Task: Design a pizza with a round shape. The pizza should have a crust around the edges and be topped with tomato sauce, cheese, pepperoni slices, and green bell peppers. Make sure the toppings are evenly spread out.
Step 519:
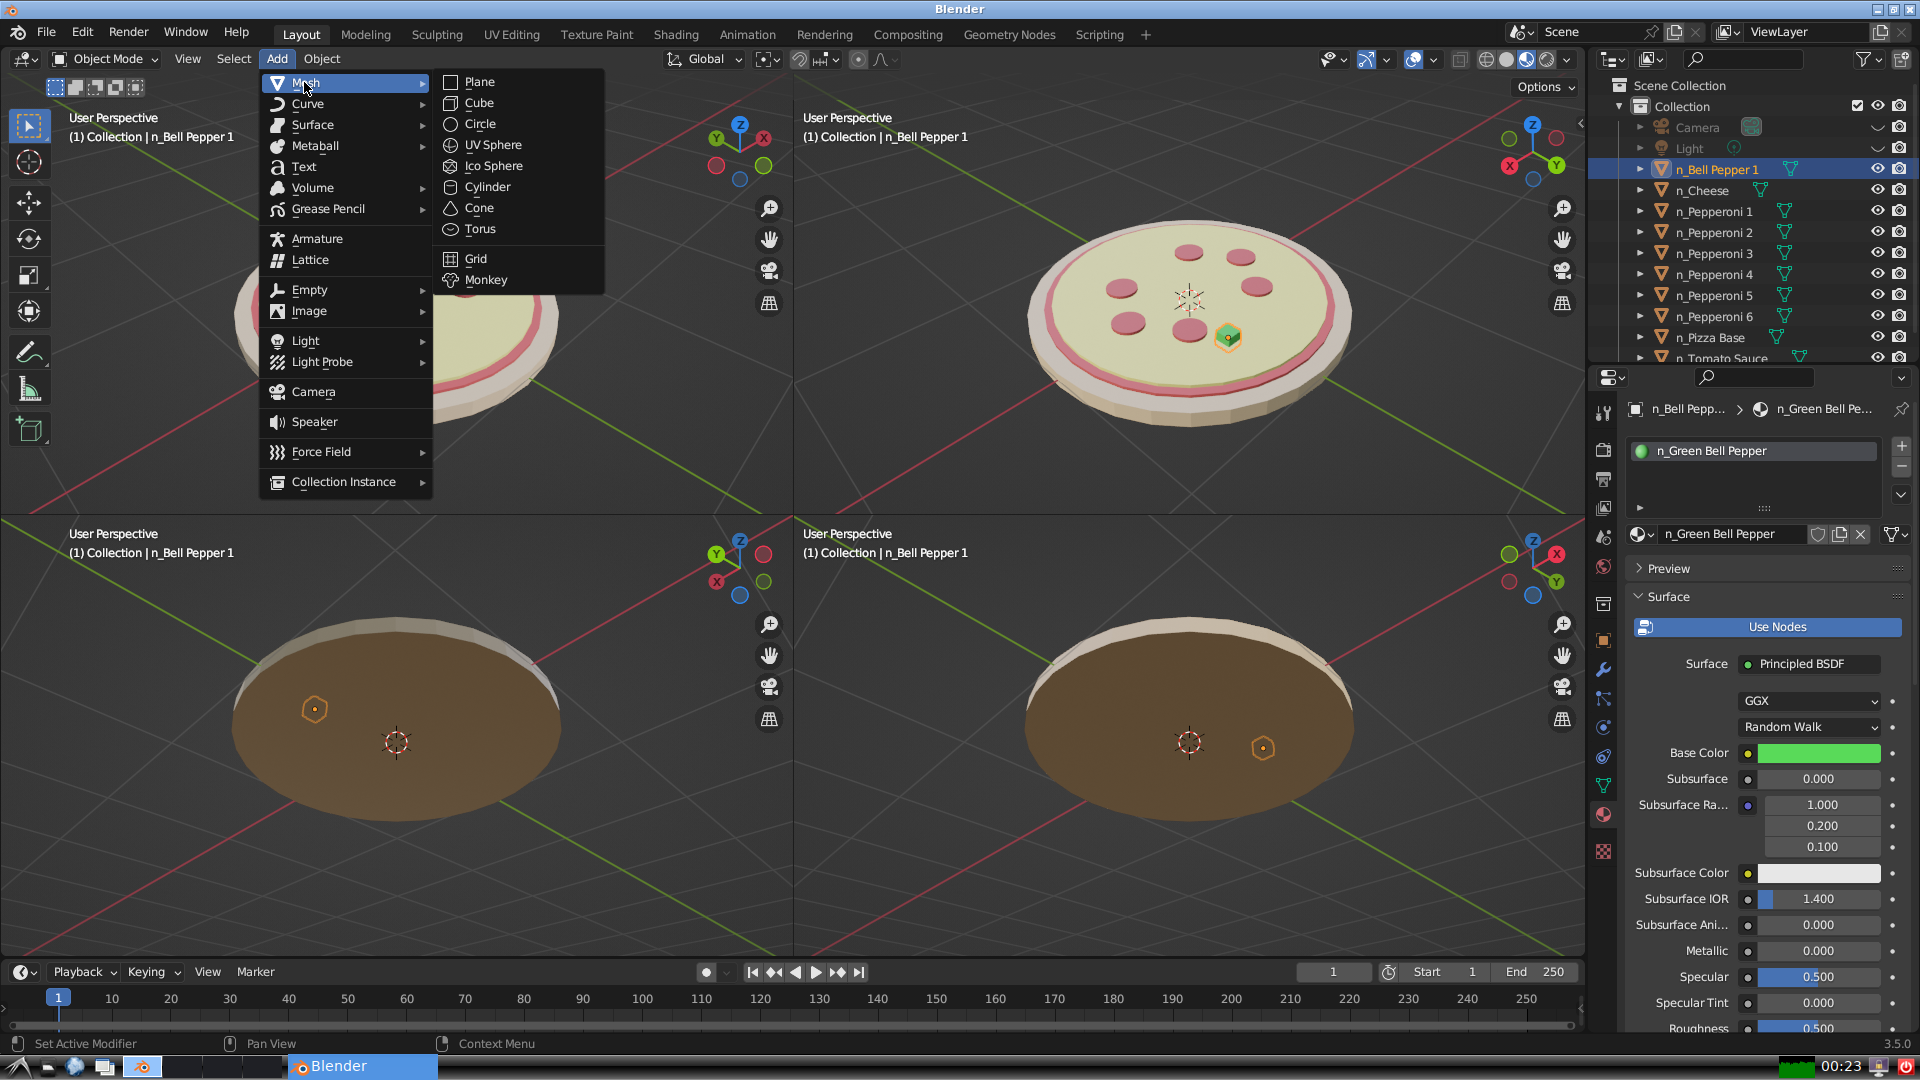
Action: {"mouse_move": [499, 101]}